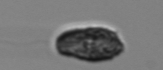
Label: Pseudochattonella_farcimen